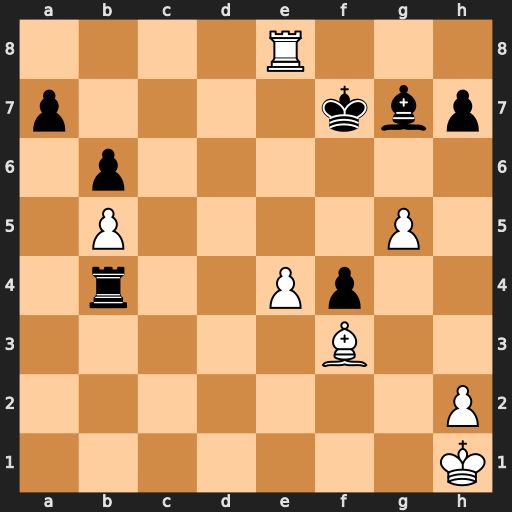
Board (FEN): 4R3/p4kbp/1p6/1P4P1/1r2Pp2/5B2/7P/7K
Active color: w
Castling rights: -
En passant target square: -
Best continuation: Bh5#